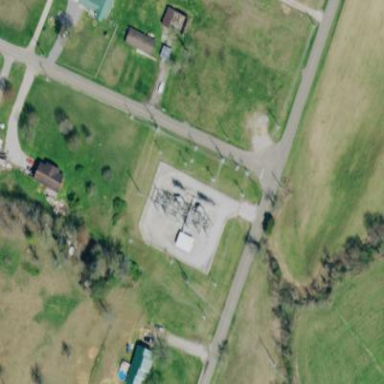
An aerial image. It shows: Outdoor distribution power substation.